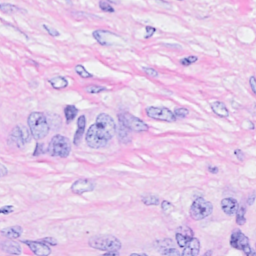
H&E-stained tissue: Breast